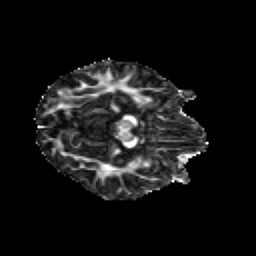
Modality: FA
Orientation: axial
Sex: male
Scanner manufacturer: siemens
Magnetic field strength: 3 T
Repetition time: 5 s
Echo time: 0.071 s